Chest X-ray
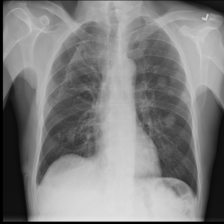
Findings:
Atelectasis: negative
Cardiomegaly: negative
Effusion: negative
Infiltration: negative
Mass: negative
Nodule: positive
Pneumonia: negative
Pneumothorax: positive
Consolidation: negative
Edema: negative
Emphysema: negative
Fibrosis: negative
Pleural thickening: negative
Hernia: negative